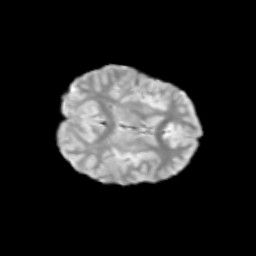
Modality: T2w
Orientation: axial
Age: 11
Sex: female
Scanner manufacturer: siemens
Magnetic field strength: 3 T
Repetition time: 3.8 s
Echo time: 0.07 s